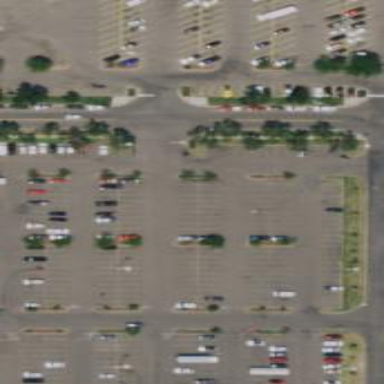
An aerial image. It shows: Paved parking area.